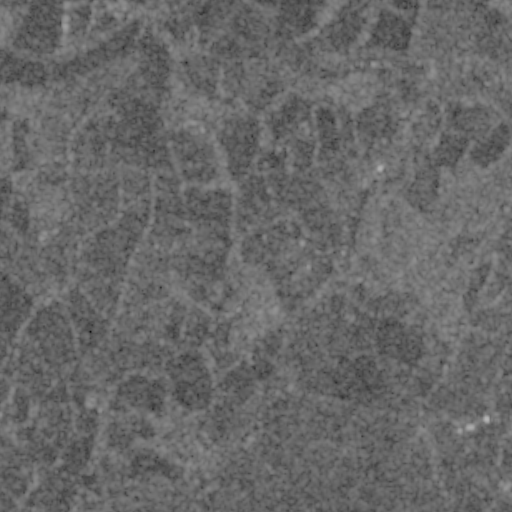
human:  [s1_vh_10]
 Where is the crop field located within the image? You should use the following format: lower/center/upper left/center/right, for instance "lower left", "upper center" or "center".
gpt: The crop field is located in the upper of the image.
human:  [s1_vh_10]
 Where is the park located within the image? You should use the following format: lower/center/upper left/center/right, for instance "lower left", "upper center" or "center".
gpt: The park is located in the lower left of the image.
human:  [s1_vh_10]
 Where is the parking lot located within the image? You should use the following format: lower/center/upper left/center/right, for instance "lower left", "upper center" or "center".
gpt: The parking lot is located in the lower center of the image.
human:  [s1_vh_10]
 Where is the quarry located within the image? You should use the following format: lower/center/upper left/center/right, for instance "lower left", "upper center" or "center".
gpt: The quarry is located in the upper left of the image.
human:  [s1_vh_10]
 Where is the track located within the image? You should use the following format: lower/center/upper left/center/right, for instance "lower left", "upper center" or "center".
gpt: There is no track in the image.

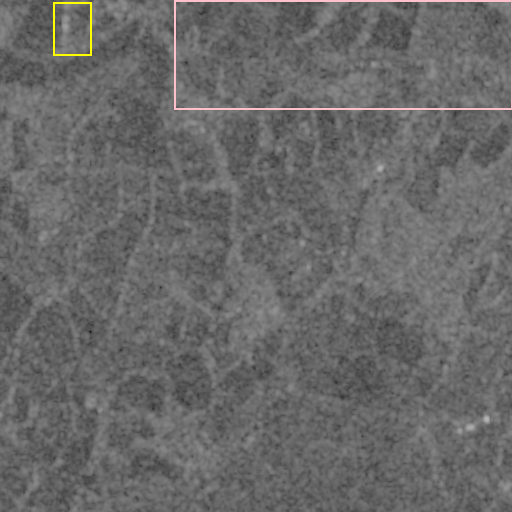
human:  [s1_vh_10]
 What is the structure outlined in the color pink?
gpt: The structure outlined in pink is a crop field.
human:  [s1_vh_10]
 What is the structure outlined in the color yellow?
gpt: The structure outlined in yellow is a quarry.
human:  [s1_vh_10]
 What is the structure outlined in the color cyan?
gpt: There is no cyan outline.